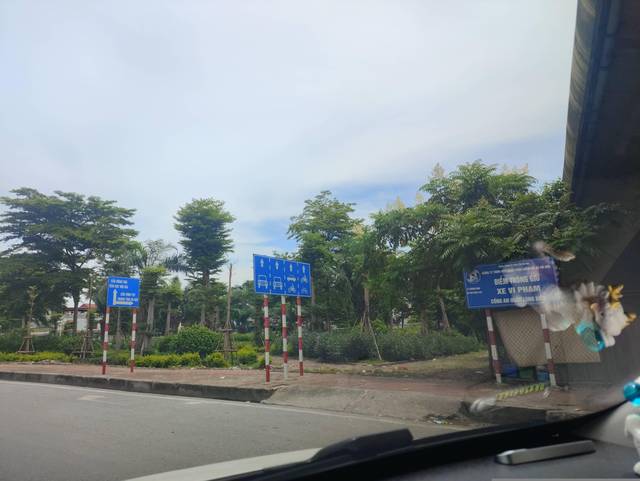
Region: Vietnam
Coordinates: 21.036, 105.902